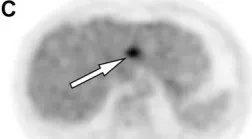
Axial PET.
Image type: radiology (pet)